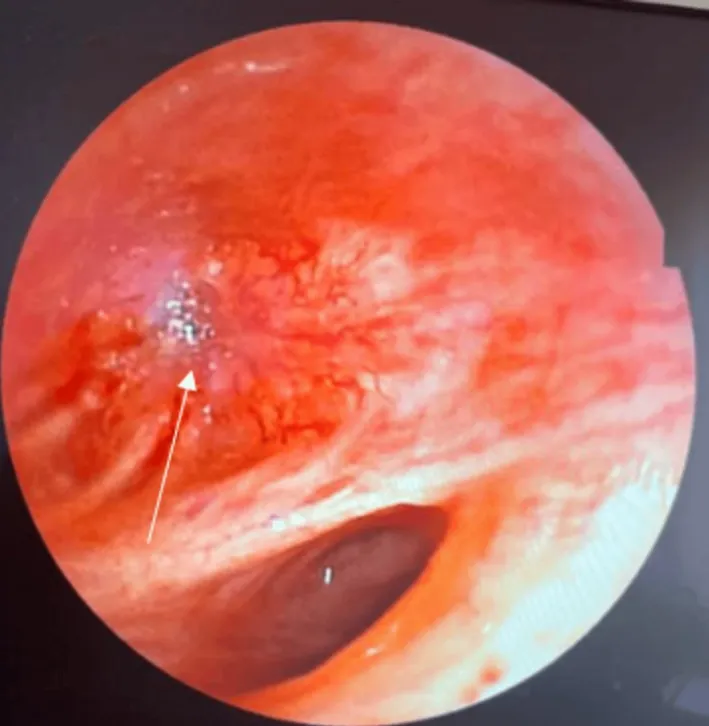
Bronchoscopic image revealing a highly vascular bulge obstructing the culmen, which remains unremovable (white arrow).
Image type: endoscopy (airway_endoscopy)